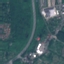
Land use / land cover class: Highway